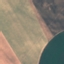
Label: AnnualCrop